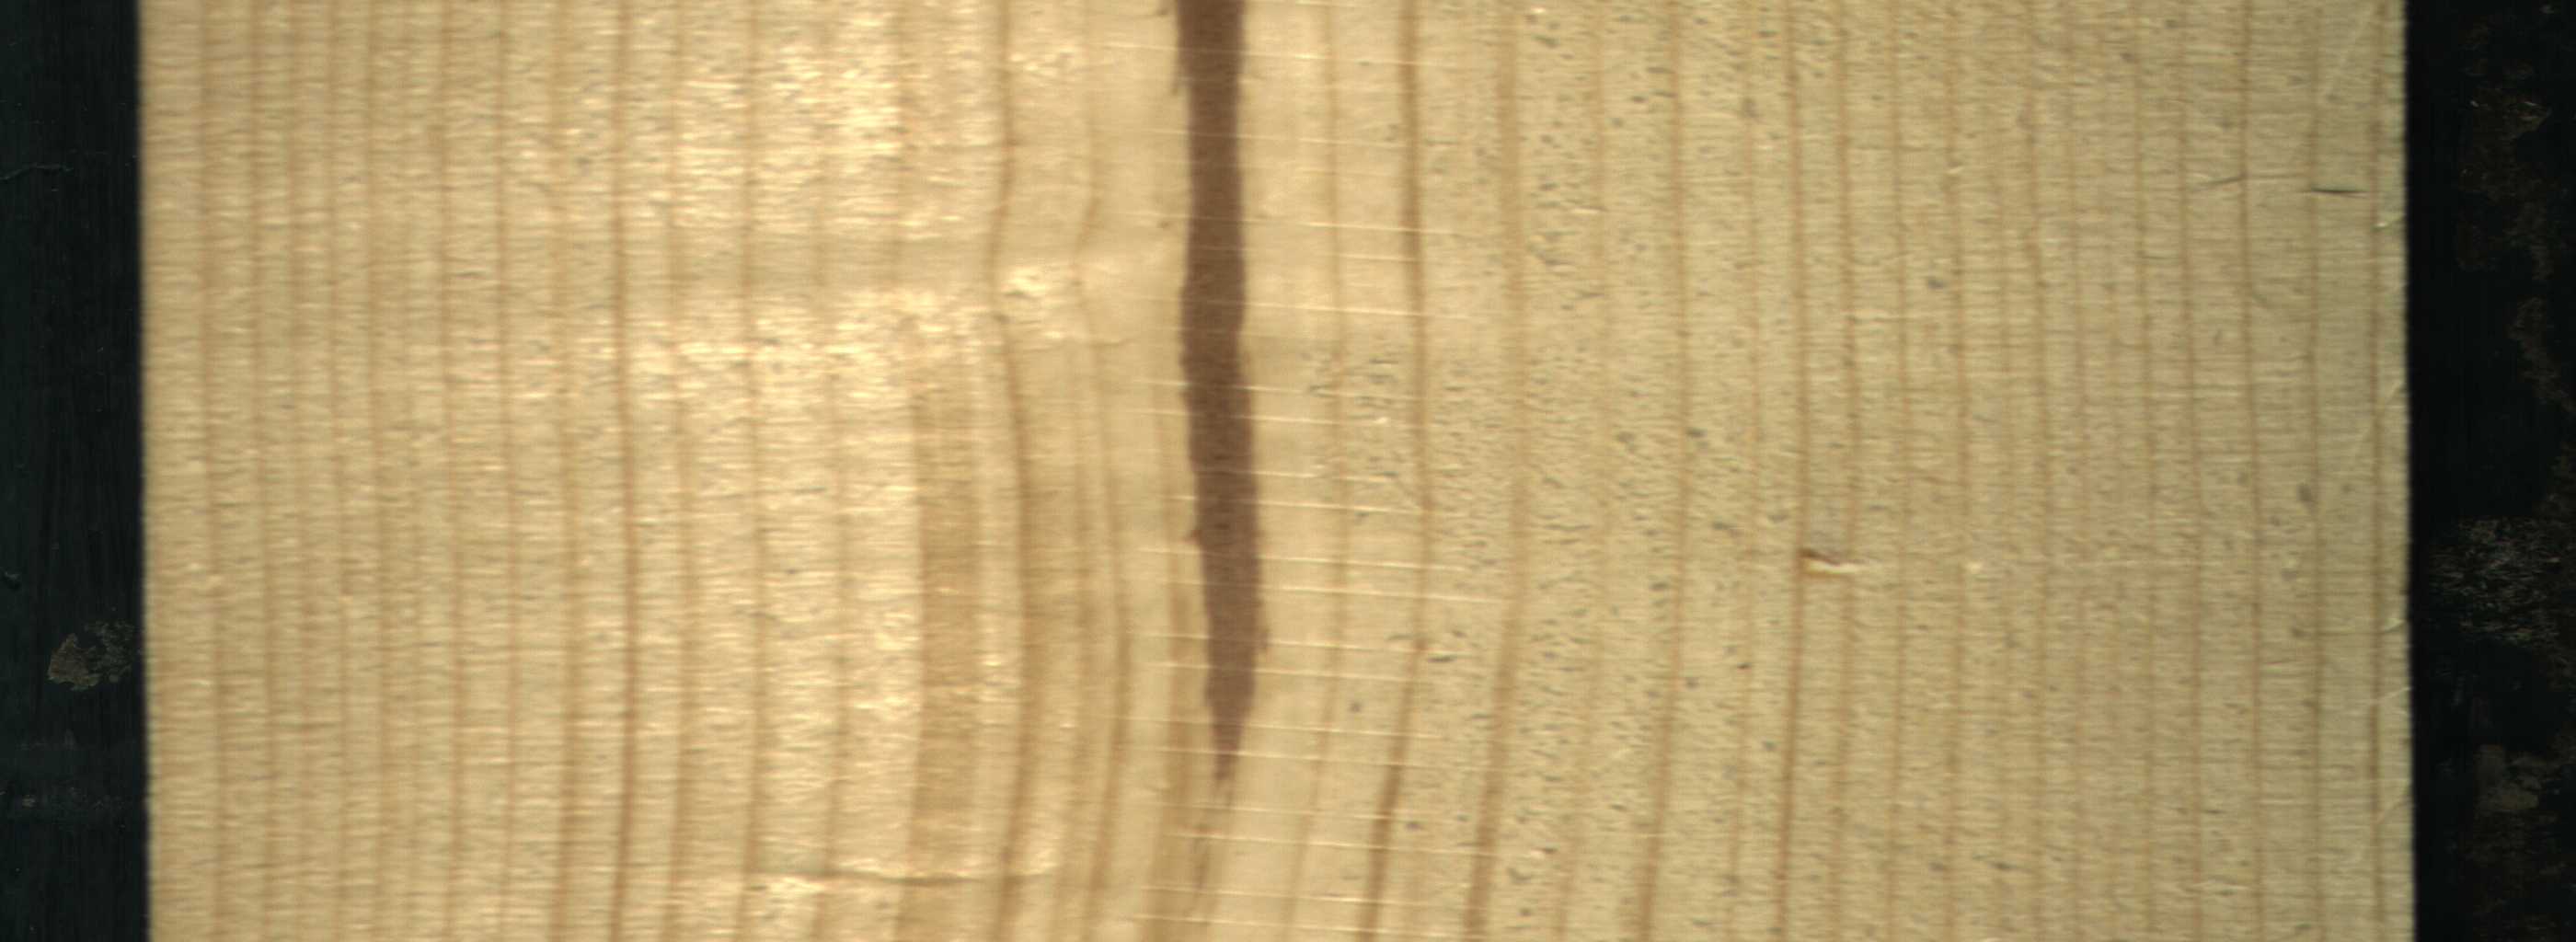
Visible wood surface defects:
Quartzity